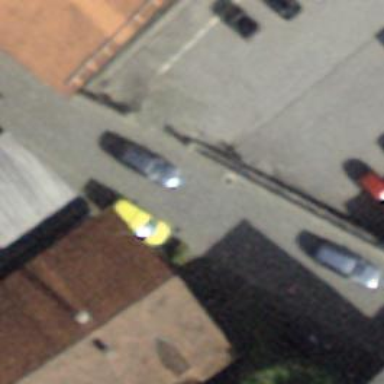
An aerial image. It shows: Bollard.